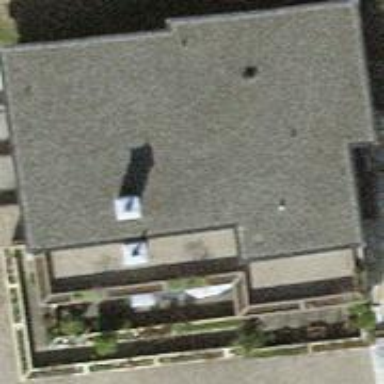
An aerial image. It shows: Building.